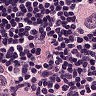
Metastatic tissue present: yes